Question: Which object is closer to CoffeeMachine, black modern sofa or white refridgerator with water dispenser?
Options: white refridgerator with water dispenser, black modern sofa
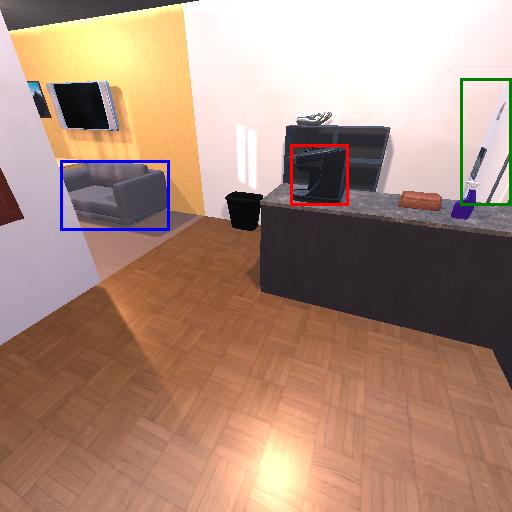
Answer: white refridgerator with water dispenser